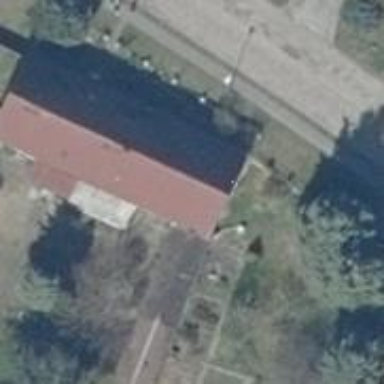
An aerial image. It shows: Building with roof made of roof tiles.